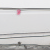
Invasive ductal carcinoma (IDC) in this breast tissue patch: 0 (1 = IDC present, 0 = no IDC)